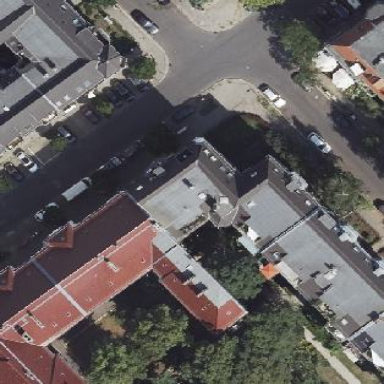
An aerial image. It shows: Unique quadruple saltbox-shaped roof outlines building with multiple apartments.